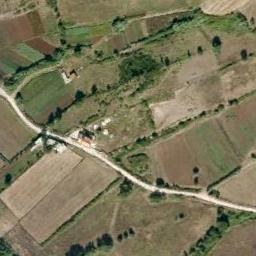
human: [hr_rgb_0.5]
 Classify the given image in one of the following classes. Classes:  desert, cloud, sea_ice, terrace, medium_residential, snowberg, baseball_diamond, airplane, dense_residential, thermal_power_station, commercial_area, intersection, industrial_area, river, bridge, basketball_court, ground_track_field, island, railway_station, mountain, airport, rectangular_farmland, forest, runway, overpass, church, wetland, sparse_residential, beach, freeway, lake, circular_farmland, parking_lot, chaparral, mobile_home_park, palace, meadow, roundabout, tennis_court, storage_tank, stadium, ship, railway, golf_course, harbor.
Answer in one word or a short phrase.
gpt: terrace